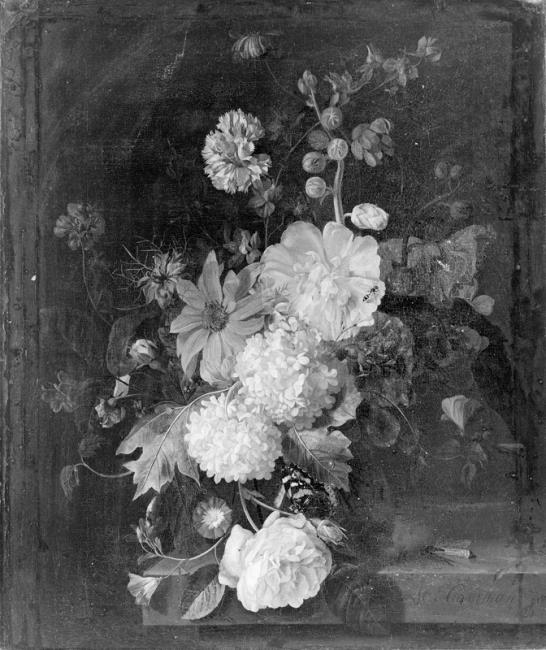
Title: Still life of flowers in a glass vase
Artist: Margaretha Haverman
Earliest date: 1715
Latest date: 1723
Genre: painting
Iconography: Still Life
Keywords: flower piece, vase, rose, viburnum opulus cv. roseum, dwarf morning glory, carnation, sunflower, love-in-a-mist, ladybug, red admiral, fly, glassware